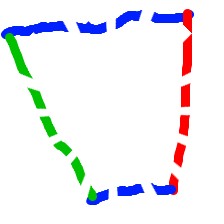
Shape: trapezoid